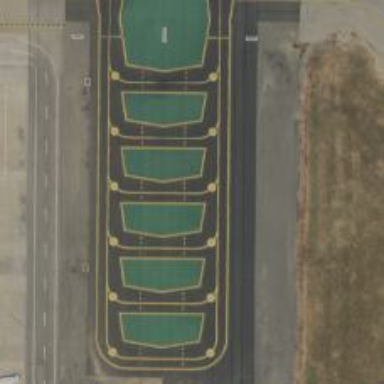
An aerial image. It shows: Image of taxiway at airport.